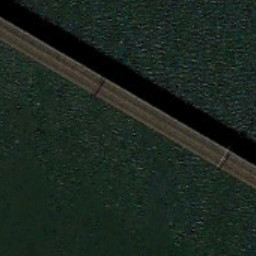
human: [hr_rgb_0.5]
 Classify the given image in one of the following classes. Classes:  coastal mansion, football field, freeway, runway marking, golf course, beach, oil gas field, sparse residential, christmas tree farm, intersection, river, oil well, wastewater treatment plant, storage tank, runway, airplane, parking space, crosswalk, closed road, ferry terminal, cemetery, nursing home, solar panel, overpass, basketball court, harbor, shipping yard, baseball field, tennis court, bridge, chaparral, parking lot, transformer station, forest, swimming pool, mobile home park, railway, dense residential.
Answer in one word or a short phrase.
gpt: bridge